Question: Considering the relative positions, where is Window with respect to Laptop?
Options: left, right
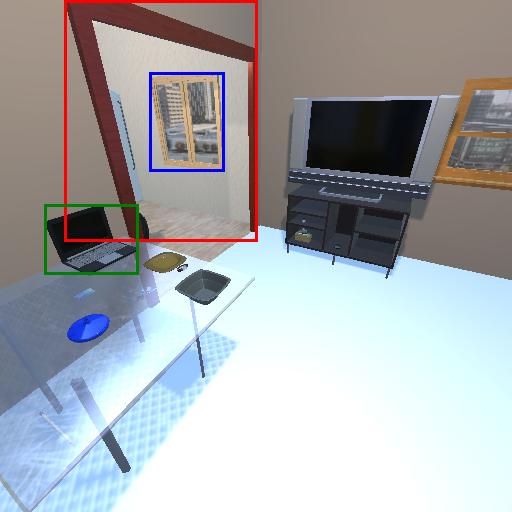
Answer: left